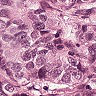
Metastatic tissue present: yes